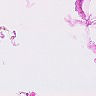
Metastatic tissue present: no